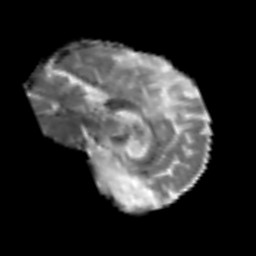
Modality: MD
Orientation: sagittal
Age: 64
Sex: male
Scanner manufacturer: siemens
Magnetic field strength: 3 T
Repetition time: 6.1 s
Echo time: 0.101 s